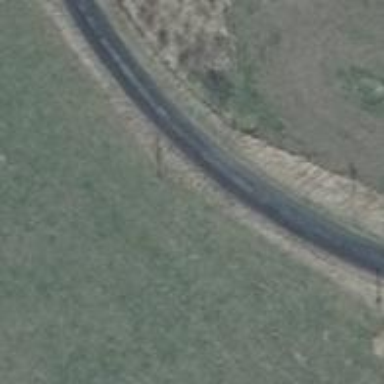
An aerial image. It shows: Track with grade 2 gravel surface.